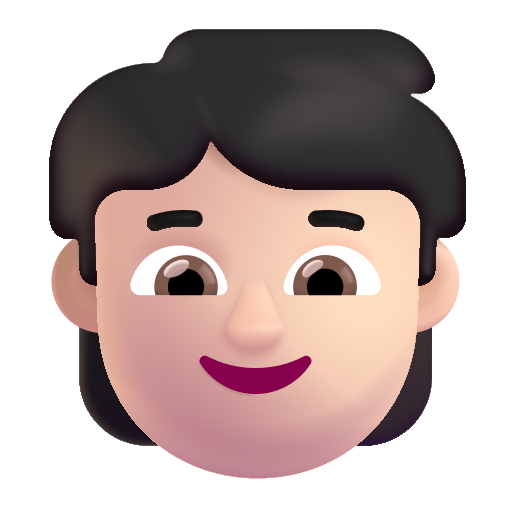
child color light